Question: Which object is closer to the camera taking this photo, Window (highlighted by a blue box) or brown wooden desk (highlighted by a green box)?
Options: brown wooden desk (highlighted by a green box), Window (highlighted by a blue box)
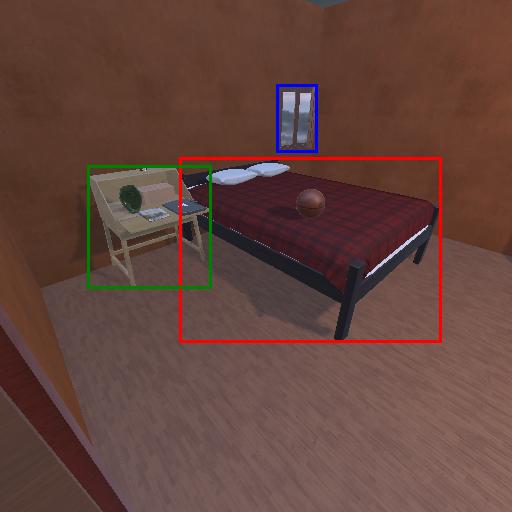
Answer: brown wooden desk (highlighted by a green box)